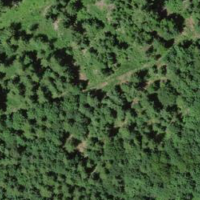
EUNIS habitat code: 43
Species observed at this site:
Anthriscus sylvestris